Question: Here is the macro which is in the Sheet1 module:
'''
Private Sub Worksheet_Calculate()
Dim oPic As Picture
Me.Pictures.Visible = False
With Range("F1")
For Each oPic In Me.Pictures
If oPic.Name = .Text Then
oPic.Visible = True
oPic.Top = .Top
oPic.Left = .Left
Exit For
End If
Next oPic
End With
End Sub
'''
In the work book this is what it looks like:

How do I gain access to 'Me.Pictures'? We'd like to add pictures and delete some of the existing pictures.
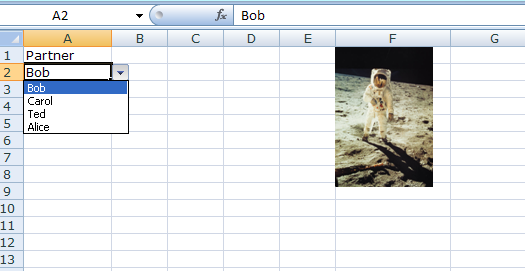
Answer: Try running this which just uses the third line in your existing code
'''
Private Sub MakeAllPicsVisible()
Me.Pictures.Visible = True
End Sub
'''
'Me' refers to the worksheet object the code is in. And each picture appears to be named with the items in the list
To change the picture name, enter a new name via the Name Box (left of Formula bar).